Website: home-depot
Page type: account-dashboard
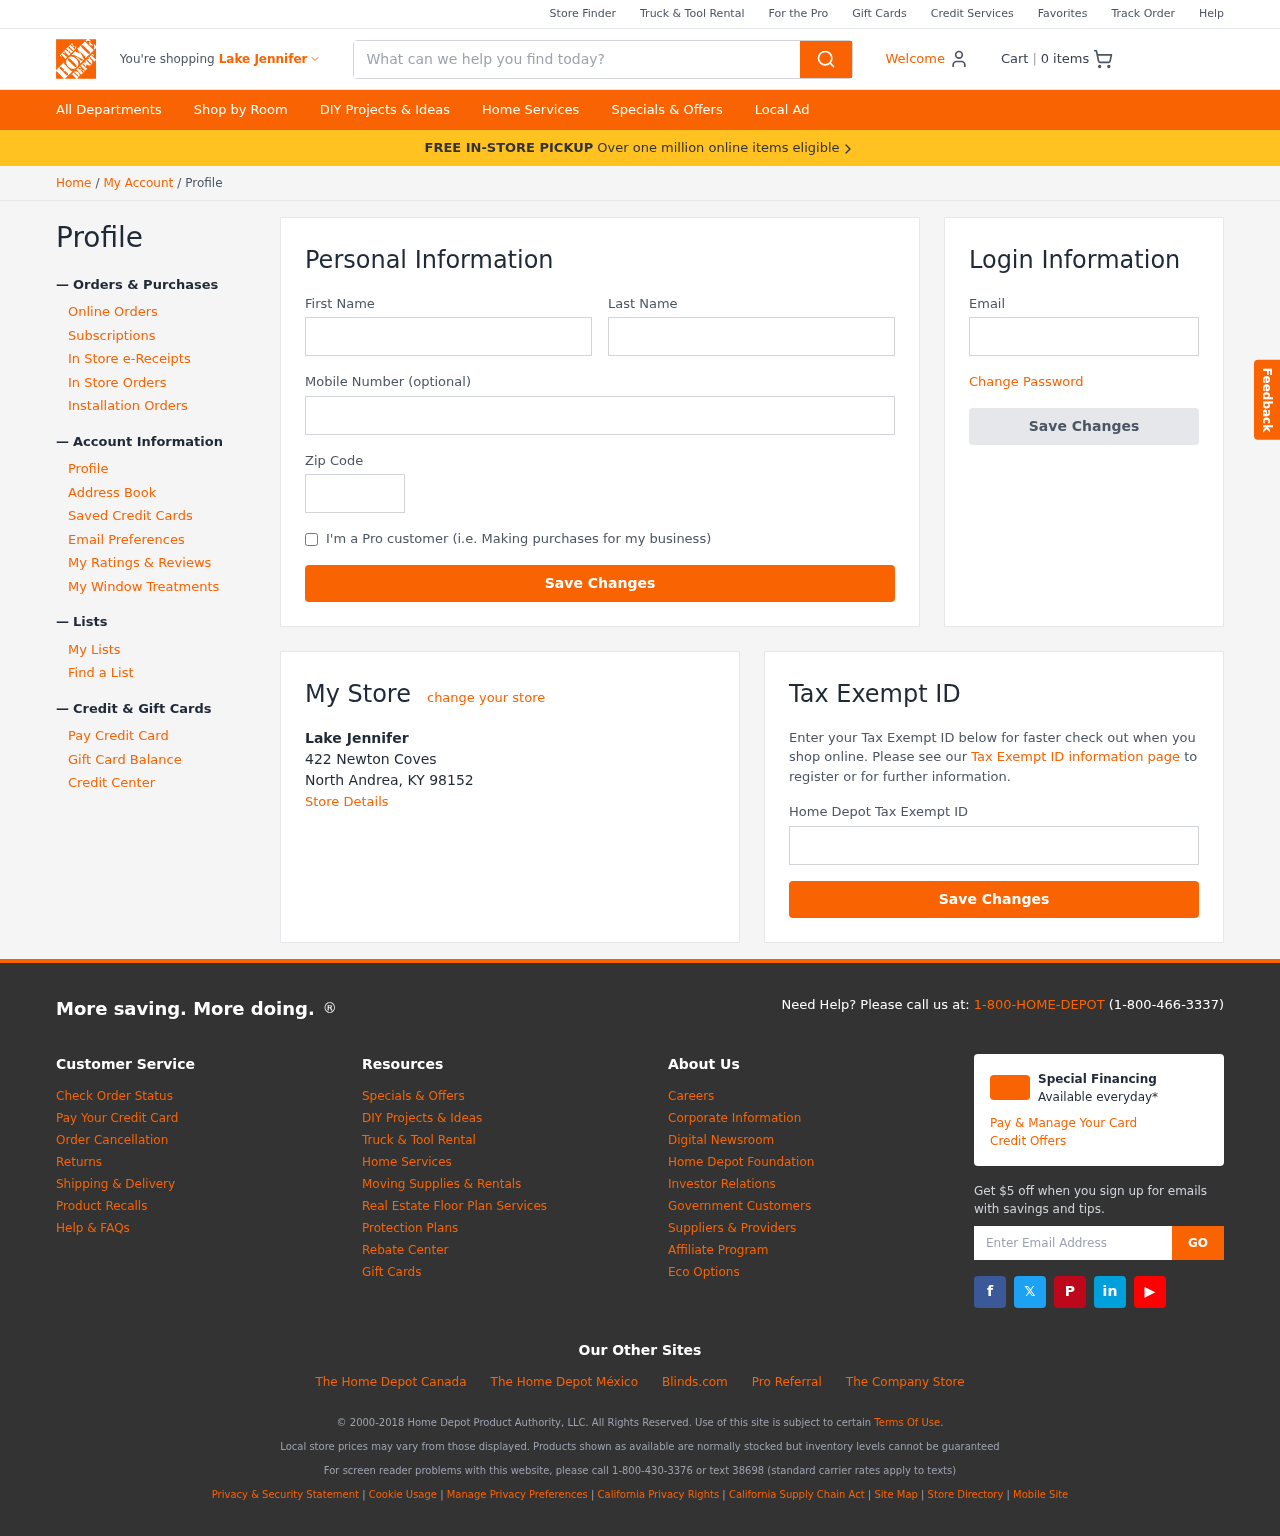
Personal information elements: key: PII_CITY
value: Lake Jennifer
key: PII_EMAIL
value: william_gordon@yahoo.com
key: PII_FIRSTNAME
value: William
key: PII_LASTNAME
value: Gordon
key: PII_LOCATION1_CITY_STATE_ZIP
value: North Andrea, KY 98152
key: PII_LOCATION1_NAME
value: Lake Jennifer
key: PII_LOCATION1_STREET
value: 422 Newton Coves
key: PII_PHONE
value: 7238049321
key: PII_POSTCODE
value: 14415
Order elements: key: ORDER_NUM_ITEMS
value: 0
Search elements: key: HEADER_SEARCH
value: What can we help you find today?